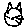
Label: cat